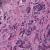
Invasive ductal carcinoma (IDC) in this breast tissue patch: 1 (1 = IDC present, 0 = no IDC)